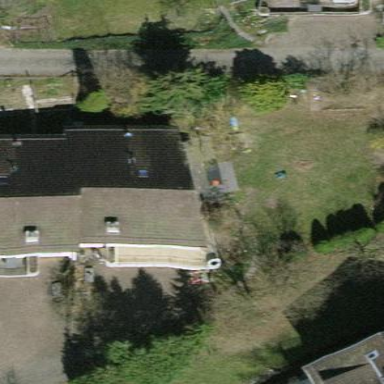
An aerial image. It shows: Semidetached house with gabled roof.